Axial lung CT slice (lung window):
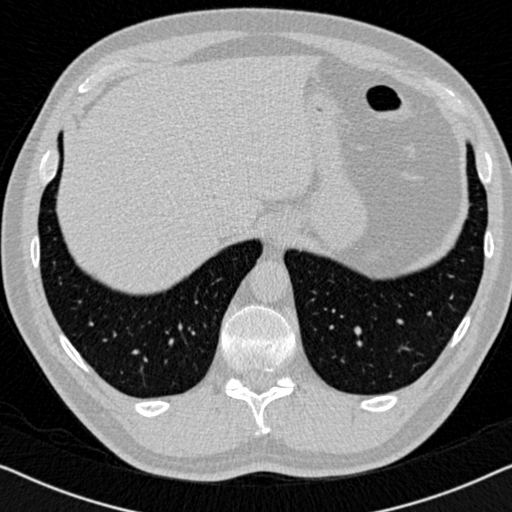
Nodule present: no